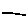
Label: line